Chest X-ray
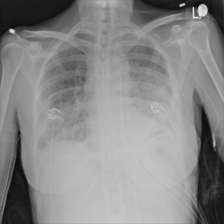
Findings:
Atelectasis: negative
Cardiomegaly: negative
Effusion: negative
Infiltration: negative
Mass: negative
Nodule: negative
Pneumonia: negative
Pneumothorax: negative
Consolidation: negative
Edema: negative
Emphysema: negative
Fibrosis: negative
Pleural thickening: negative
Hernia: negative